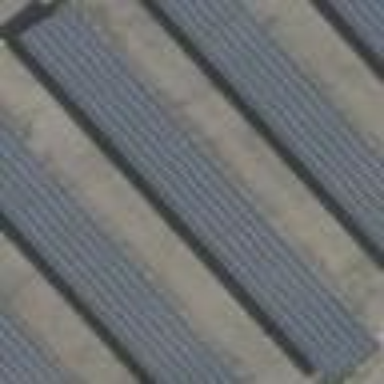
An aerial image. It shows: Solar photovoltaic panel generator on roof.